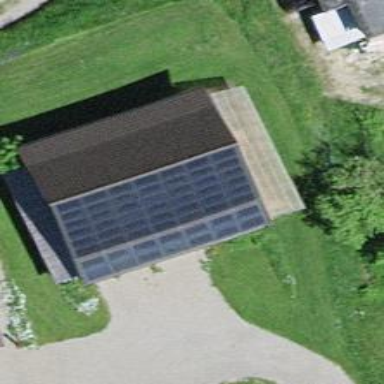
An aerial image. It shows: Solar-powered generator using photovoltaic technology. This small installation generates electricity through solar photovoltaic panels.